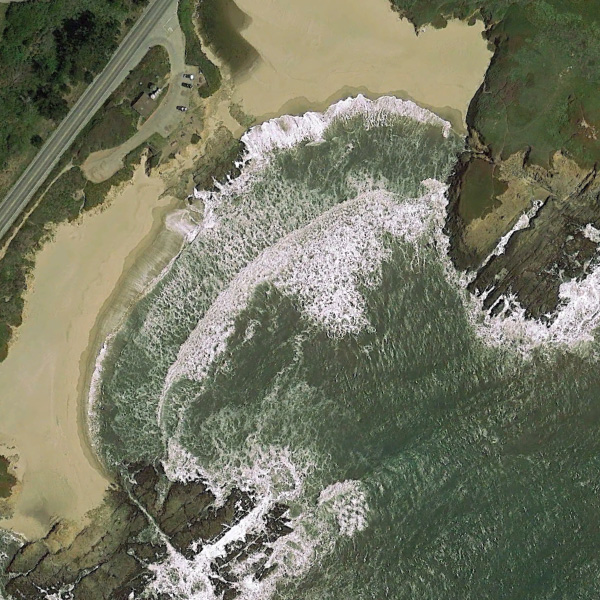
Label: Beach